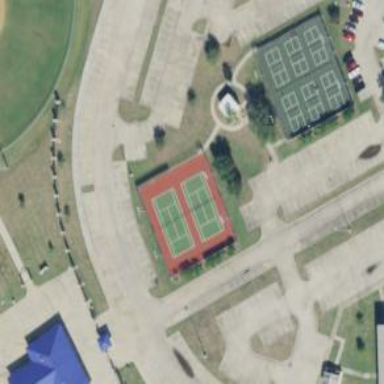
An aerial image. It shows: Tennis court on pitch designated for leisure land.